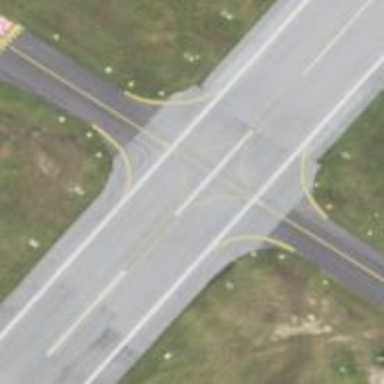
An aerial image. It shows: Runway surface made of asphalt at airport.